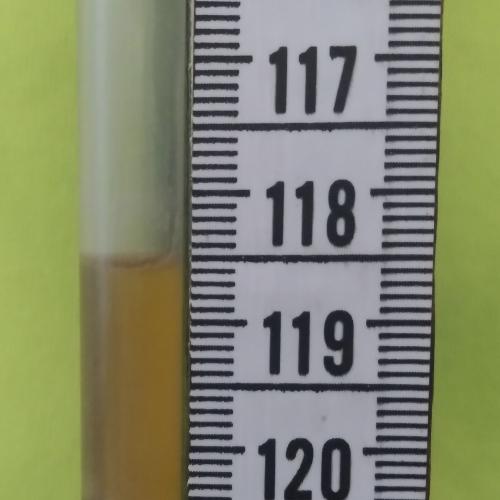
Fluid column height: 118.5 cm